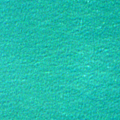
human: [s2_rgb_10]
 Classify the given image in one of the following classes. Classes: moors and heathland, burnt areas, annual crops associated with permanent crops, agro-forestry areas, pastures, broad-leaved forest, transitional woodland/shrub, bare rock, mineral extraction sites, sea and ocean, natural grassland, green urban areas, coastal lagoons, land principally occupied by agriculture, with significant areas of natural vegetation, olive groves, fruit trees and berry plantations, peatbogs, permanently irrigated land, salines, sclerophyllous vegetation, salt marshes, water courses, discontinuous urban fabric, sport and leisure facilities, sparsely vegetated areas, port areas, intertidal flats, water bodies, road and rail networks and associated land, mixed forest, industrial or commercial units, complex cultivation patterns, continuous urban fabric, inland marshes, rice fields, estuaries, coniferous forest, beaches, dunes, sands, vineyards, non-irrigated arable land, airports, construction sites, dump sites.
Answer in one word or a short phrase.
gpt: sea and ocean